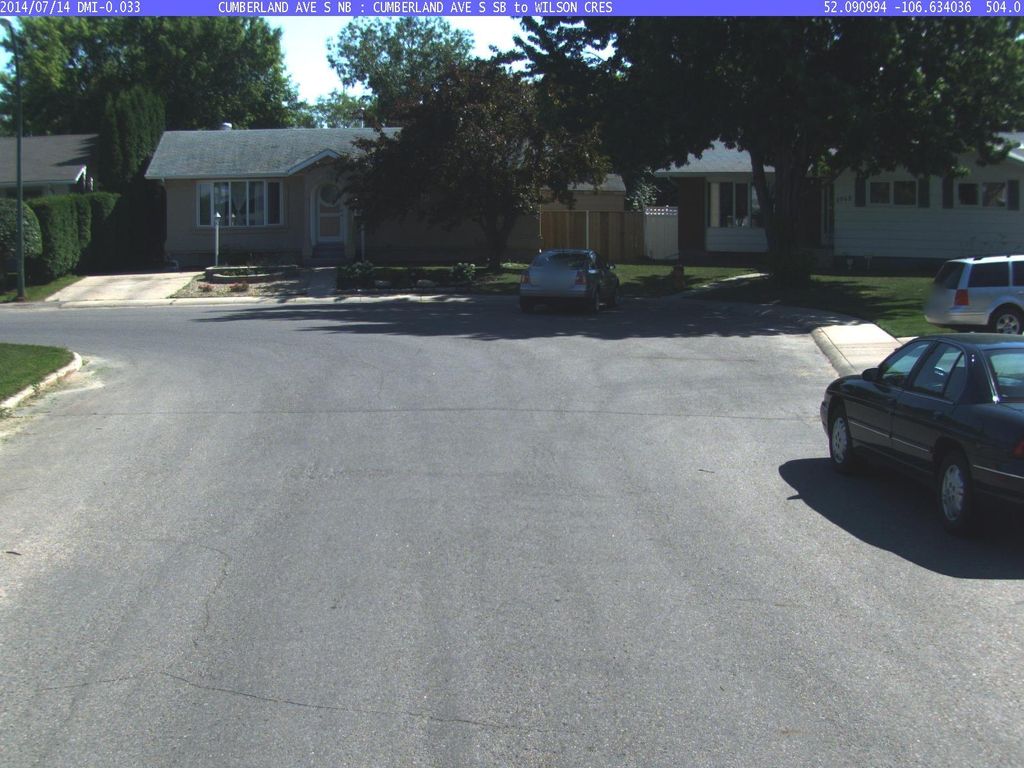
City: saskatoon